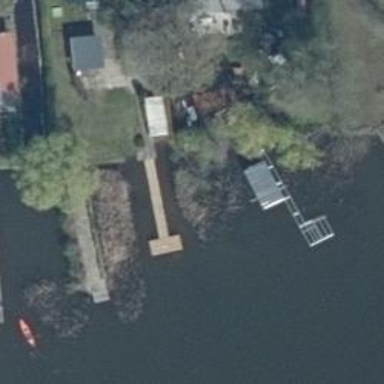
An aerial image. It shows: Man-made pier.